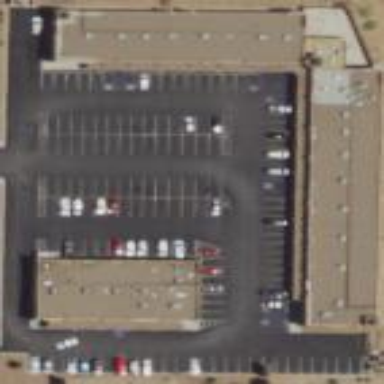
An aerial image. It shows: Retail area.